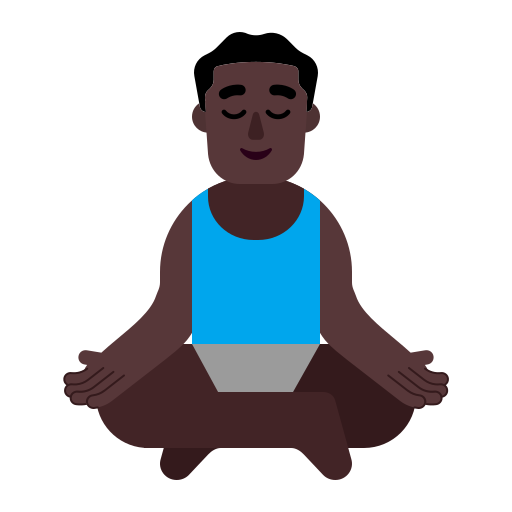
man in lotus position flat dark